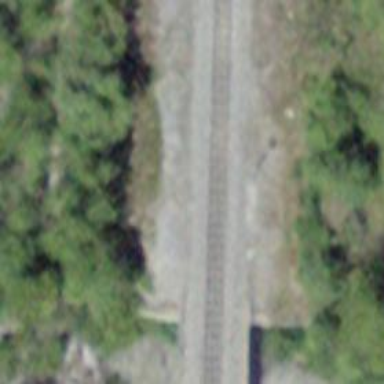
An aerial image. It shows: Railway signal.